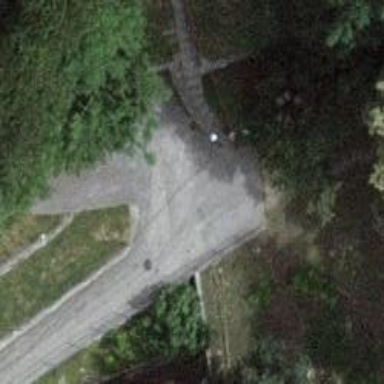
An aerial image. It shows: Cobblestone service road.